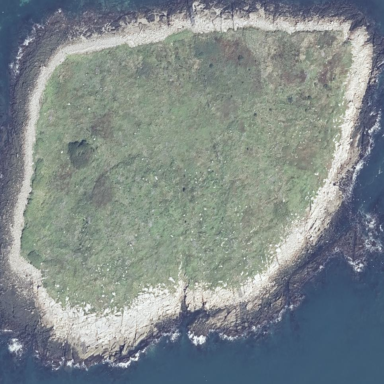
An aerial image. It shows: Island with natural coastline.